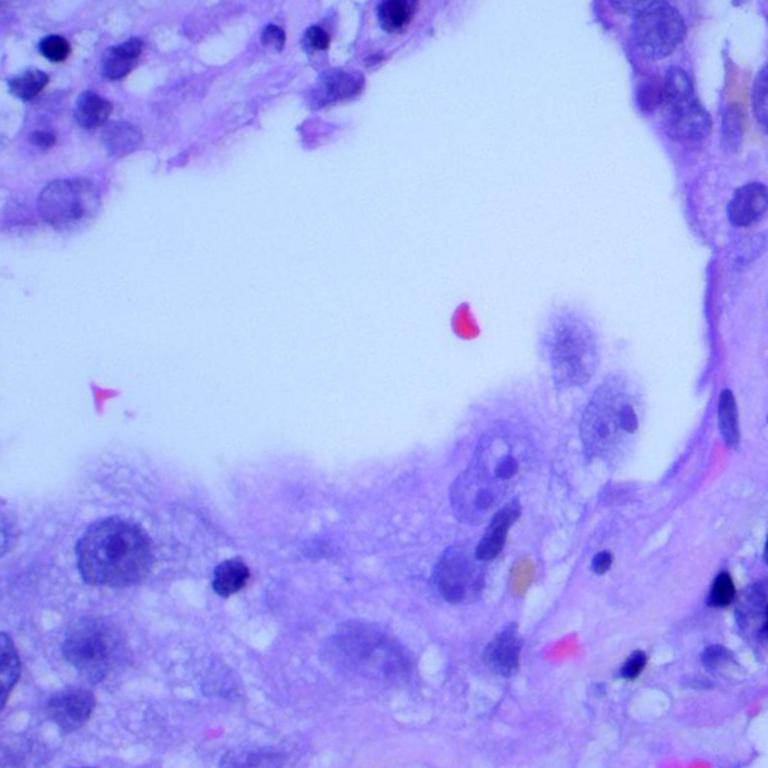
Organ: lung
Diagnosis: adenocarcinomas